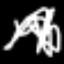
Label: squiggle